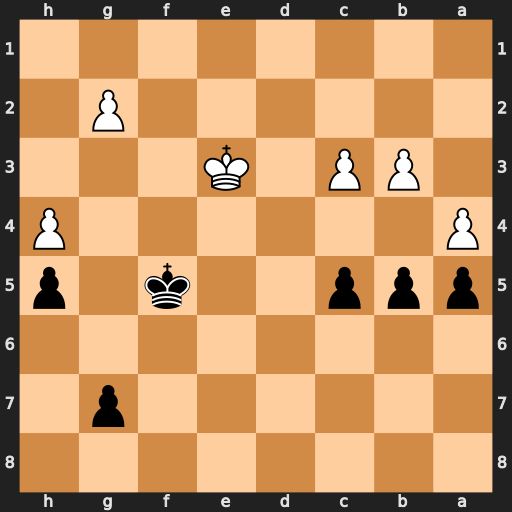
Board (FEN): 8/6p1/8/ppp2k1p/P6P/1PP1K3/6P1/8
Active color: b
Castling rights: -
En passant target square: -
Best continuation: bxa4 bxa4 Kg4 c4 Kxh4 Ke4 Kg3